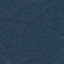
Label: Forest